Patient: sex M, age 68
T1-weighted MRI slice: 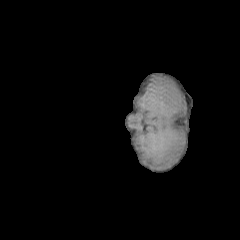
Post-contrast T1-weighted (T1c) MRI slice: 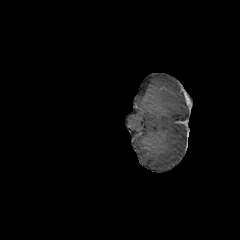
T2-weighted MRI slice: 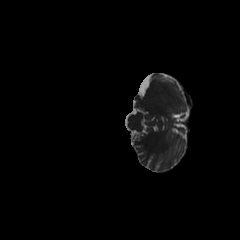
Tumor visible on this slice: no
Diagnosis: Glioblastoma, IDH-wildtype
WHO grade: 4